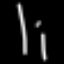
Label: line